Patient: sex F, age 71
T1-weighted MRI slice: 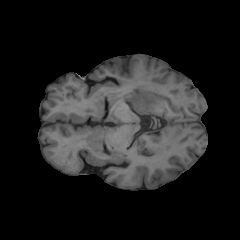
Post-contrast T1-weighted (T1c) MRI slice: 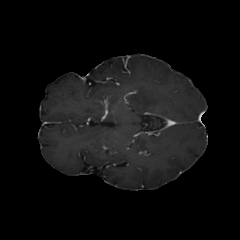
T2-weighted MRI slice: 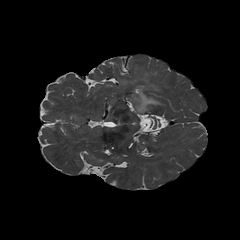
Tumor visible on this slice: yes
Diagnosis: Astrocytoma, IDH-mutant
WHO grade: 2